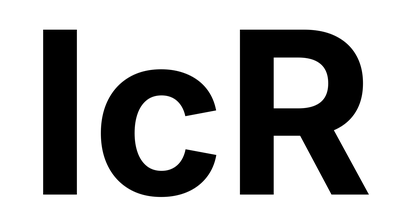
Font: Inter_Bold